Field crop: tomato
Growth stage: 2
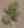
Species: solanum